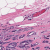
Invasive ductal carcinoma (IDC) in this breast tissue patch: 0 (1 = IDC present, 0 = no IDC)